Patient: sex M, age 60
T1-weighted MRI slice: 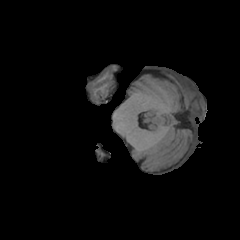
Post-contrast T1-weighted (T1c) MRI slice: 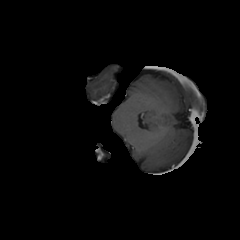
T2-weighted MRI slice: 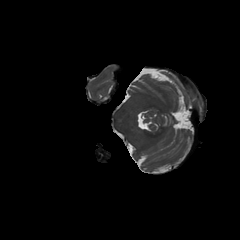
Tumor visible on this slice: no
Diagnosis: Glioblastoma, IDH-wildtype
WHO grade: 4